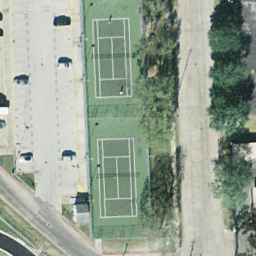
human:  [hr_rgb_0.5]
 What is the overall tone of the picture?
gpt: tennis court